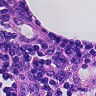
Metastatic tissue present: no